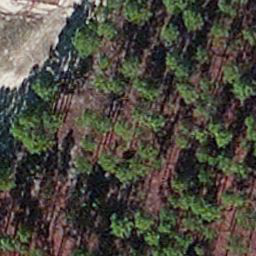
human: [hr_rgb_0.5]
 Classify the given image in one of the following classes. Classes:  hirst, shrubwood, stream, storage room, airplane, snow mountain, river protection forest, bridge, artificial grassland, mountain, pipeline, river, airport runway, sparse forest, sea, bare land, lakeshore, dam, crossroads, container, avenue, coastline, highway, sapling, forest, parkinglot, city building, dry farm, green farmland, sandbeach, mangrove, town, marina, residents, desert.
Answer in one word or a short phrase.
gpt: sapling